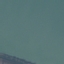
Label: SeaLake